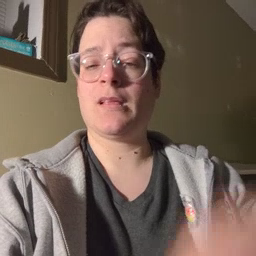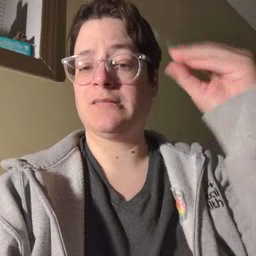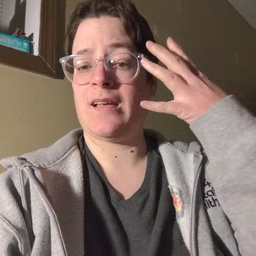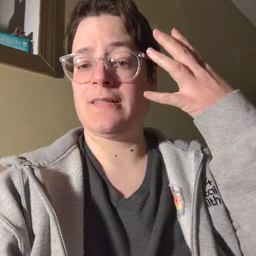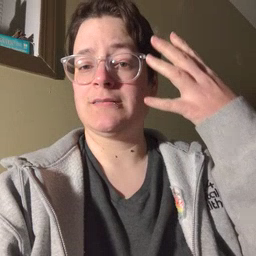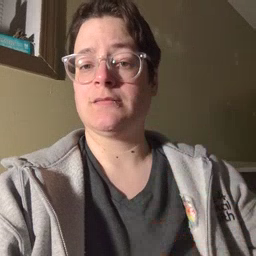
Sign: sun